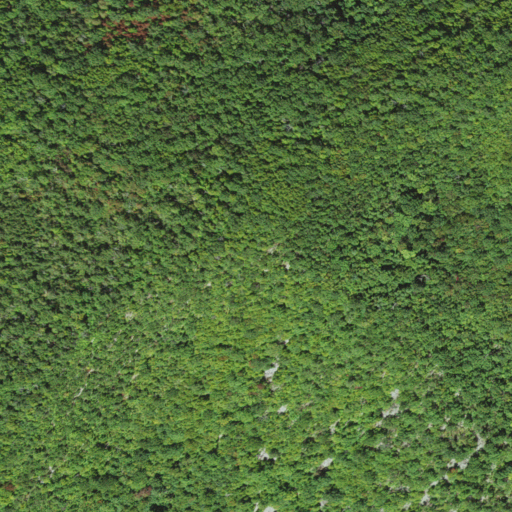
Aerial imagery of mountain in Virginia named Meneka Peak containing deciduous forest, mixed forest, and evergreen forest